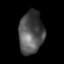
Tissue: skin
Cell type: Epithelial cells
Senescence score: 0.1554
Nuclear area (px): 1024
Mean DAPI intensity: 80.276